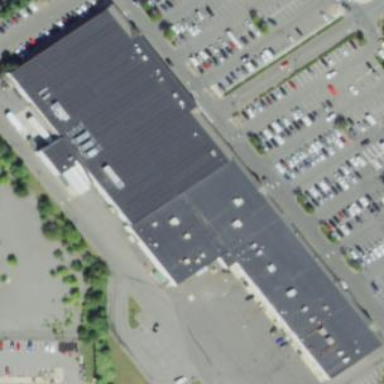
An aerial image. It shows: Commercial building housing mall.